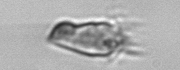
Label: Paratontonia_gracillima